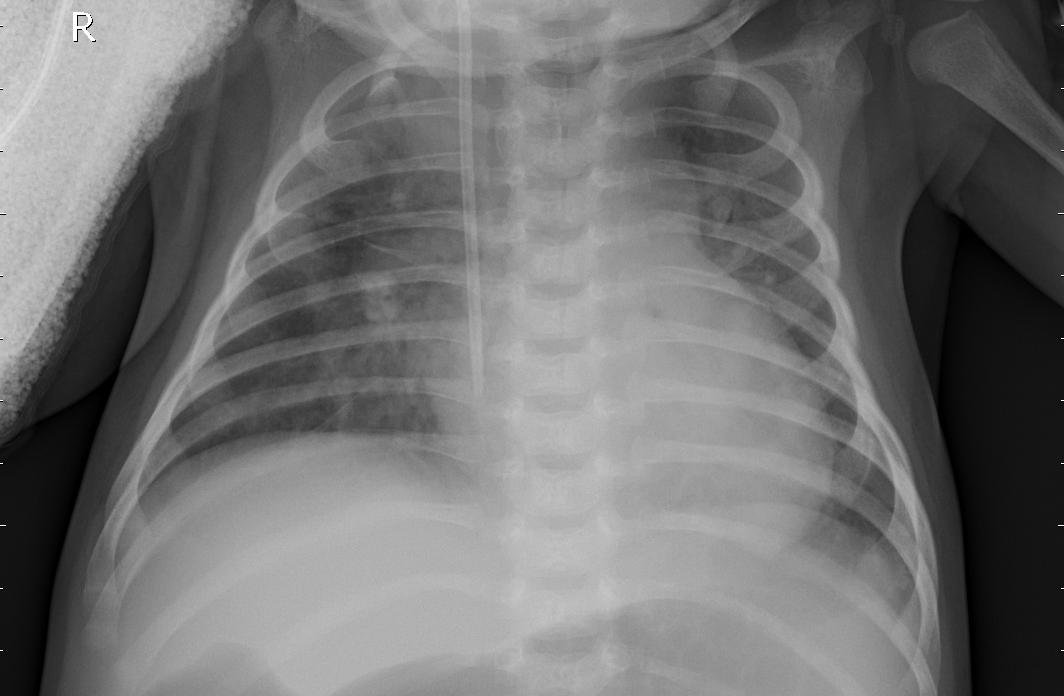
Diagnosis: PNEUMONIA